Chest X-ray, PA view. Patient: 42 years old, sex M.
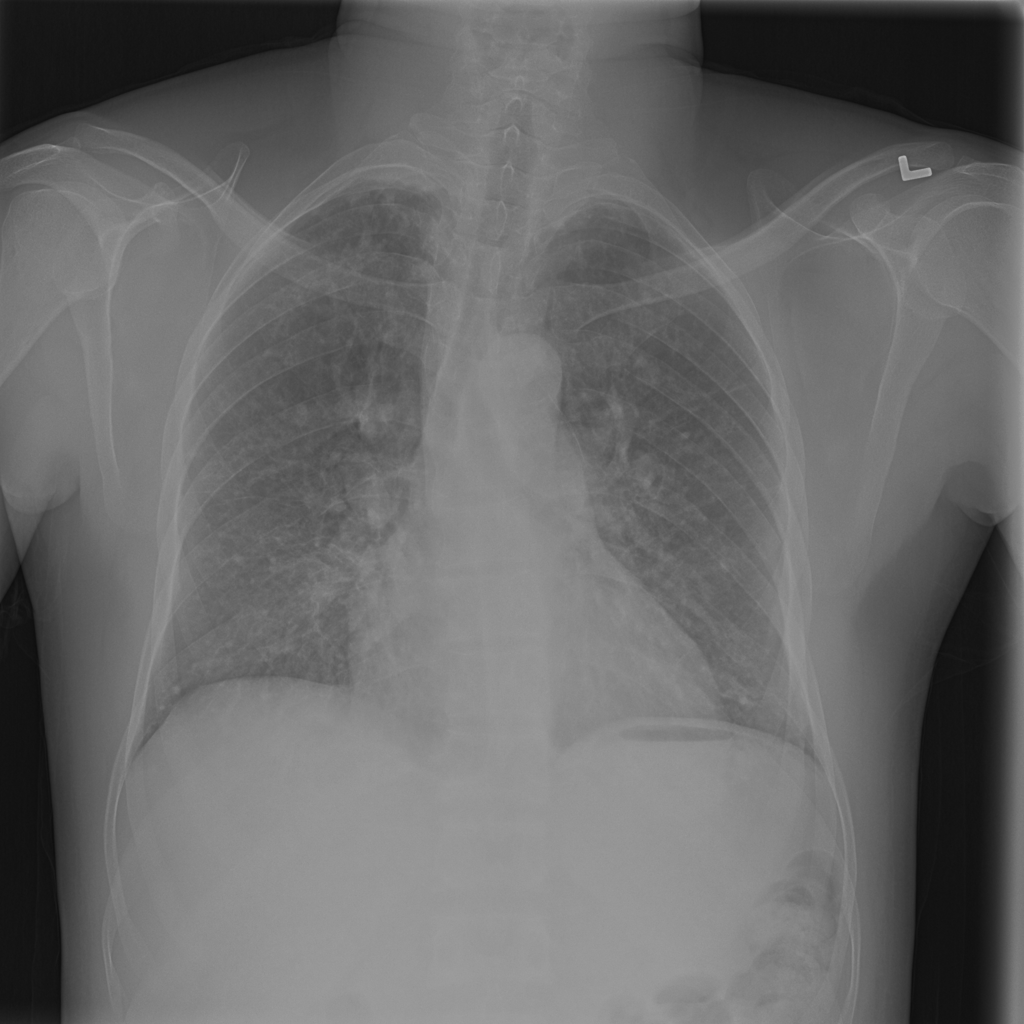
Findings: Infiltration